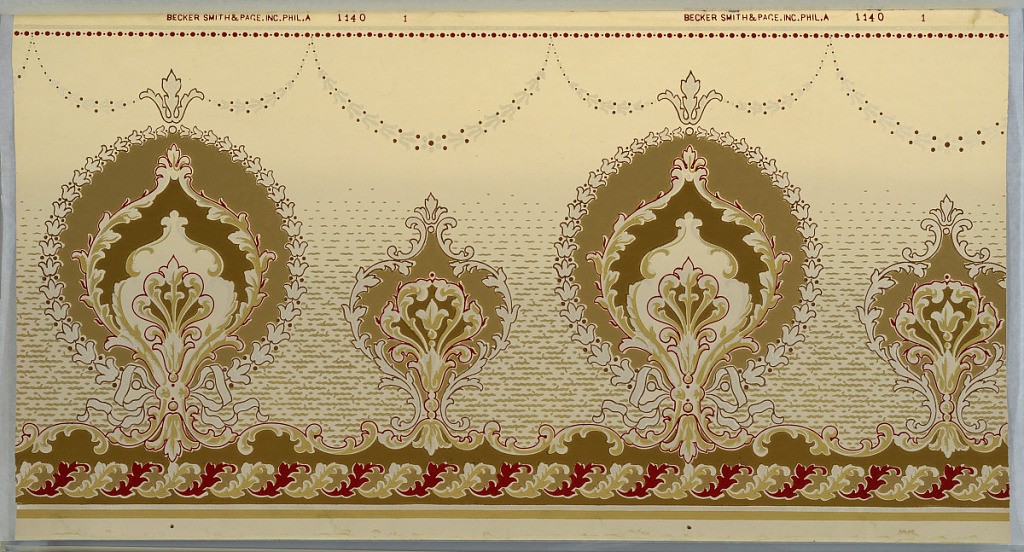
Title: Frieze
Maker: Becker, Smith & Page, Inc., founded 1899
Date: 1905–1915
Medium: Machine-printed paper, liquid mica
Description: Alternating large and small foliate medallions. The larger medallions are enclosed within a wreath of bellflowers, and tied with a bow knot at the bottom. A swag is suspended from a band of beads at the top edge, while acanthus scrolls form a band at the lower edge.